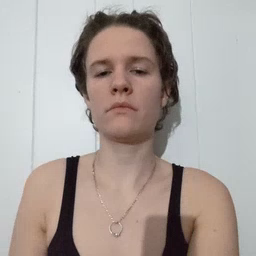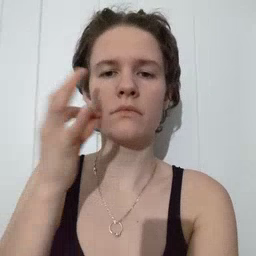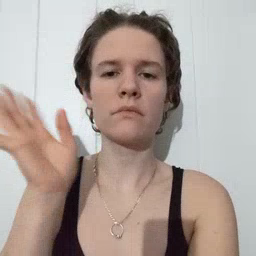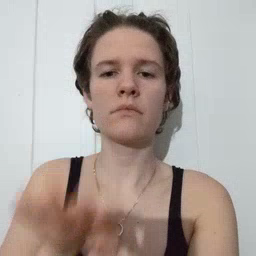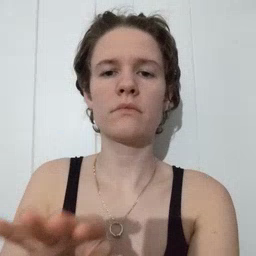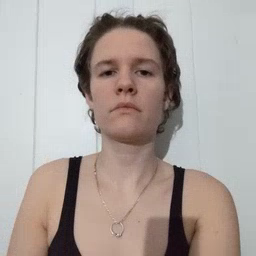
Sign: bee